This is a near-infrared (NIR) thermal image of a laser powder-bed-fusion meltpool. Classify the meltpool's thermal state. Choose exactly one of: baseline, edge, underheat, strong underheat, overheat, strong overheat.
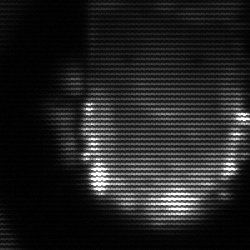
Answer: baseline